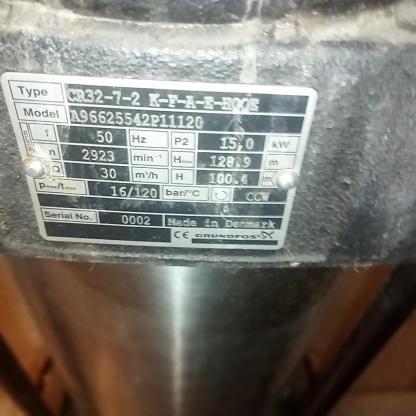
Klasa: tabliczka-znamionowa